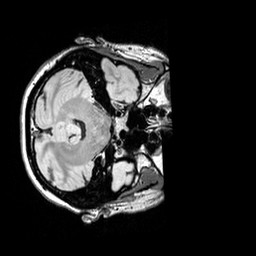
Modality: FLAIR
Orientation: axial
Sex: female
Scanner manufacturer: siemens
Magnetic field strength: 3 T
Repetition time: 5 s
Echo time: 0.395 s